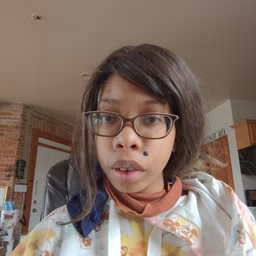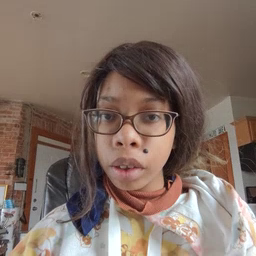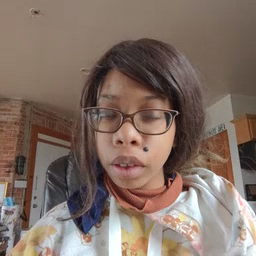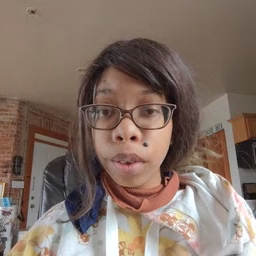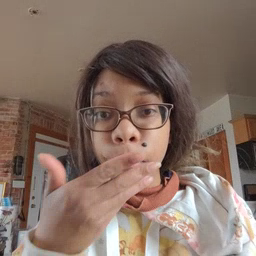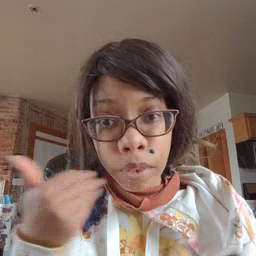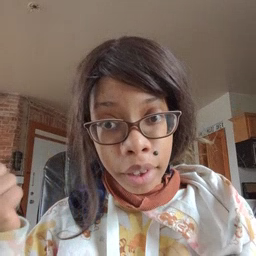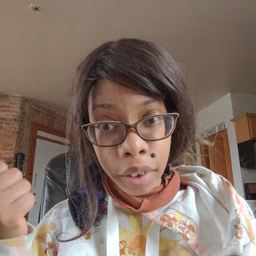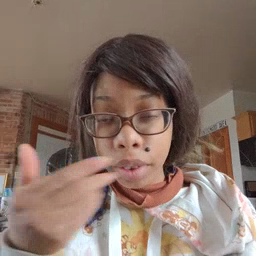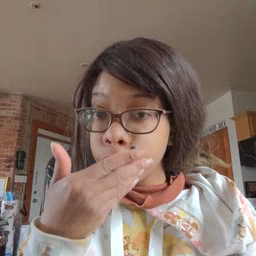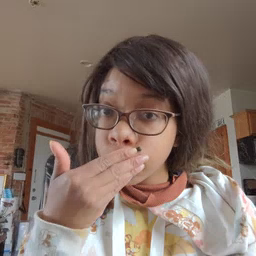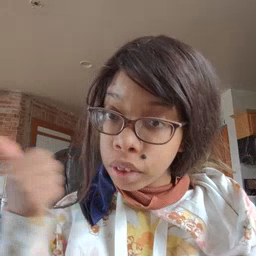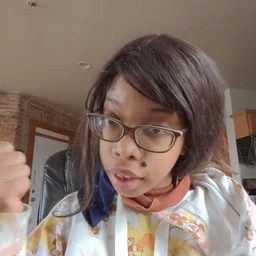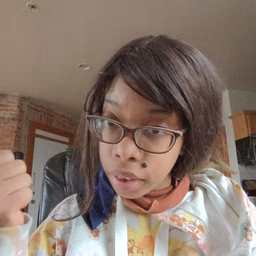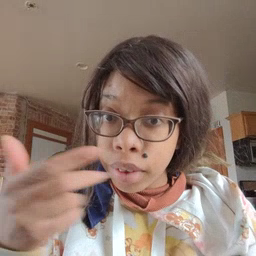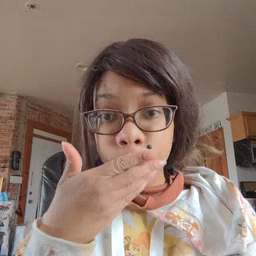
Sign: better